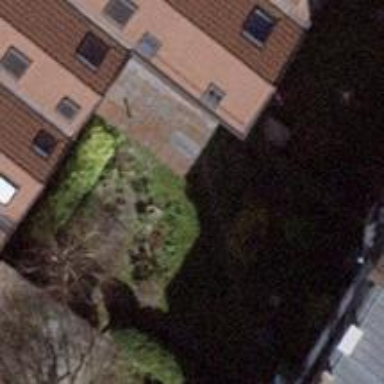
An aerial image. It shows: Urban tree adds touch of nature to the surroundings.